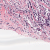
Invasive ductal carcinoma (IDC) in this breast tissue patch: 1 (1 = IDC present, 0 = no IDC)